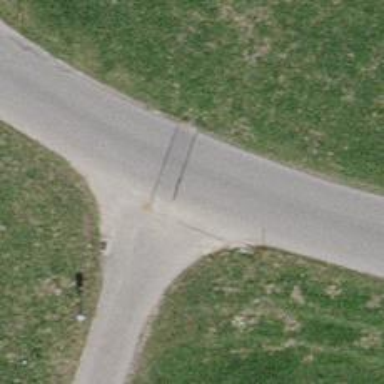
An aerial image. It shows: Unclassified road with asphalt surface.